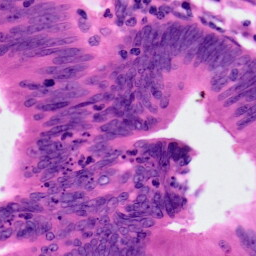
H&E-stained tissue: Colon